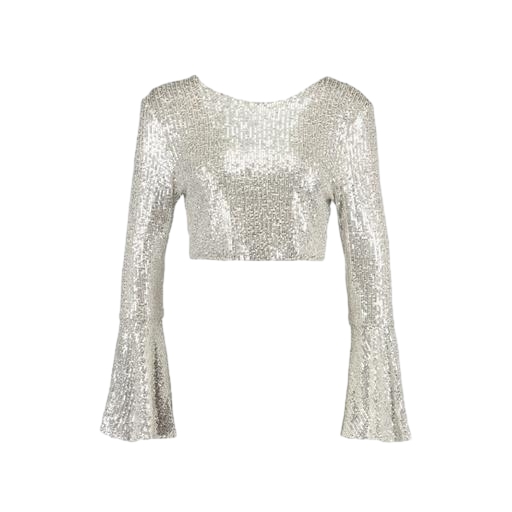
crop top silver tinsel, sequin crop top long sleeves, blouse silver, white background